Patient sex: F
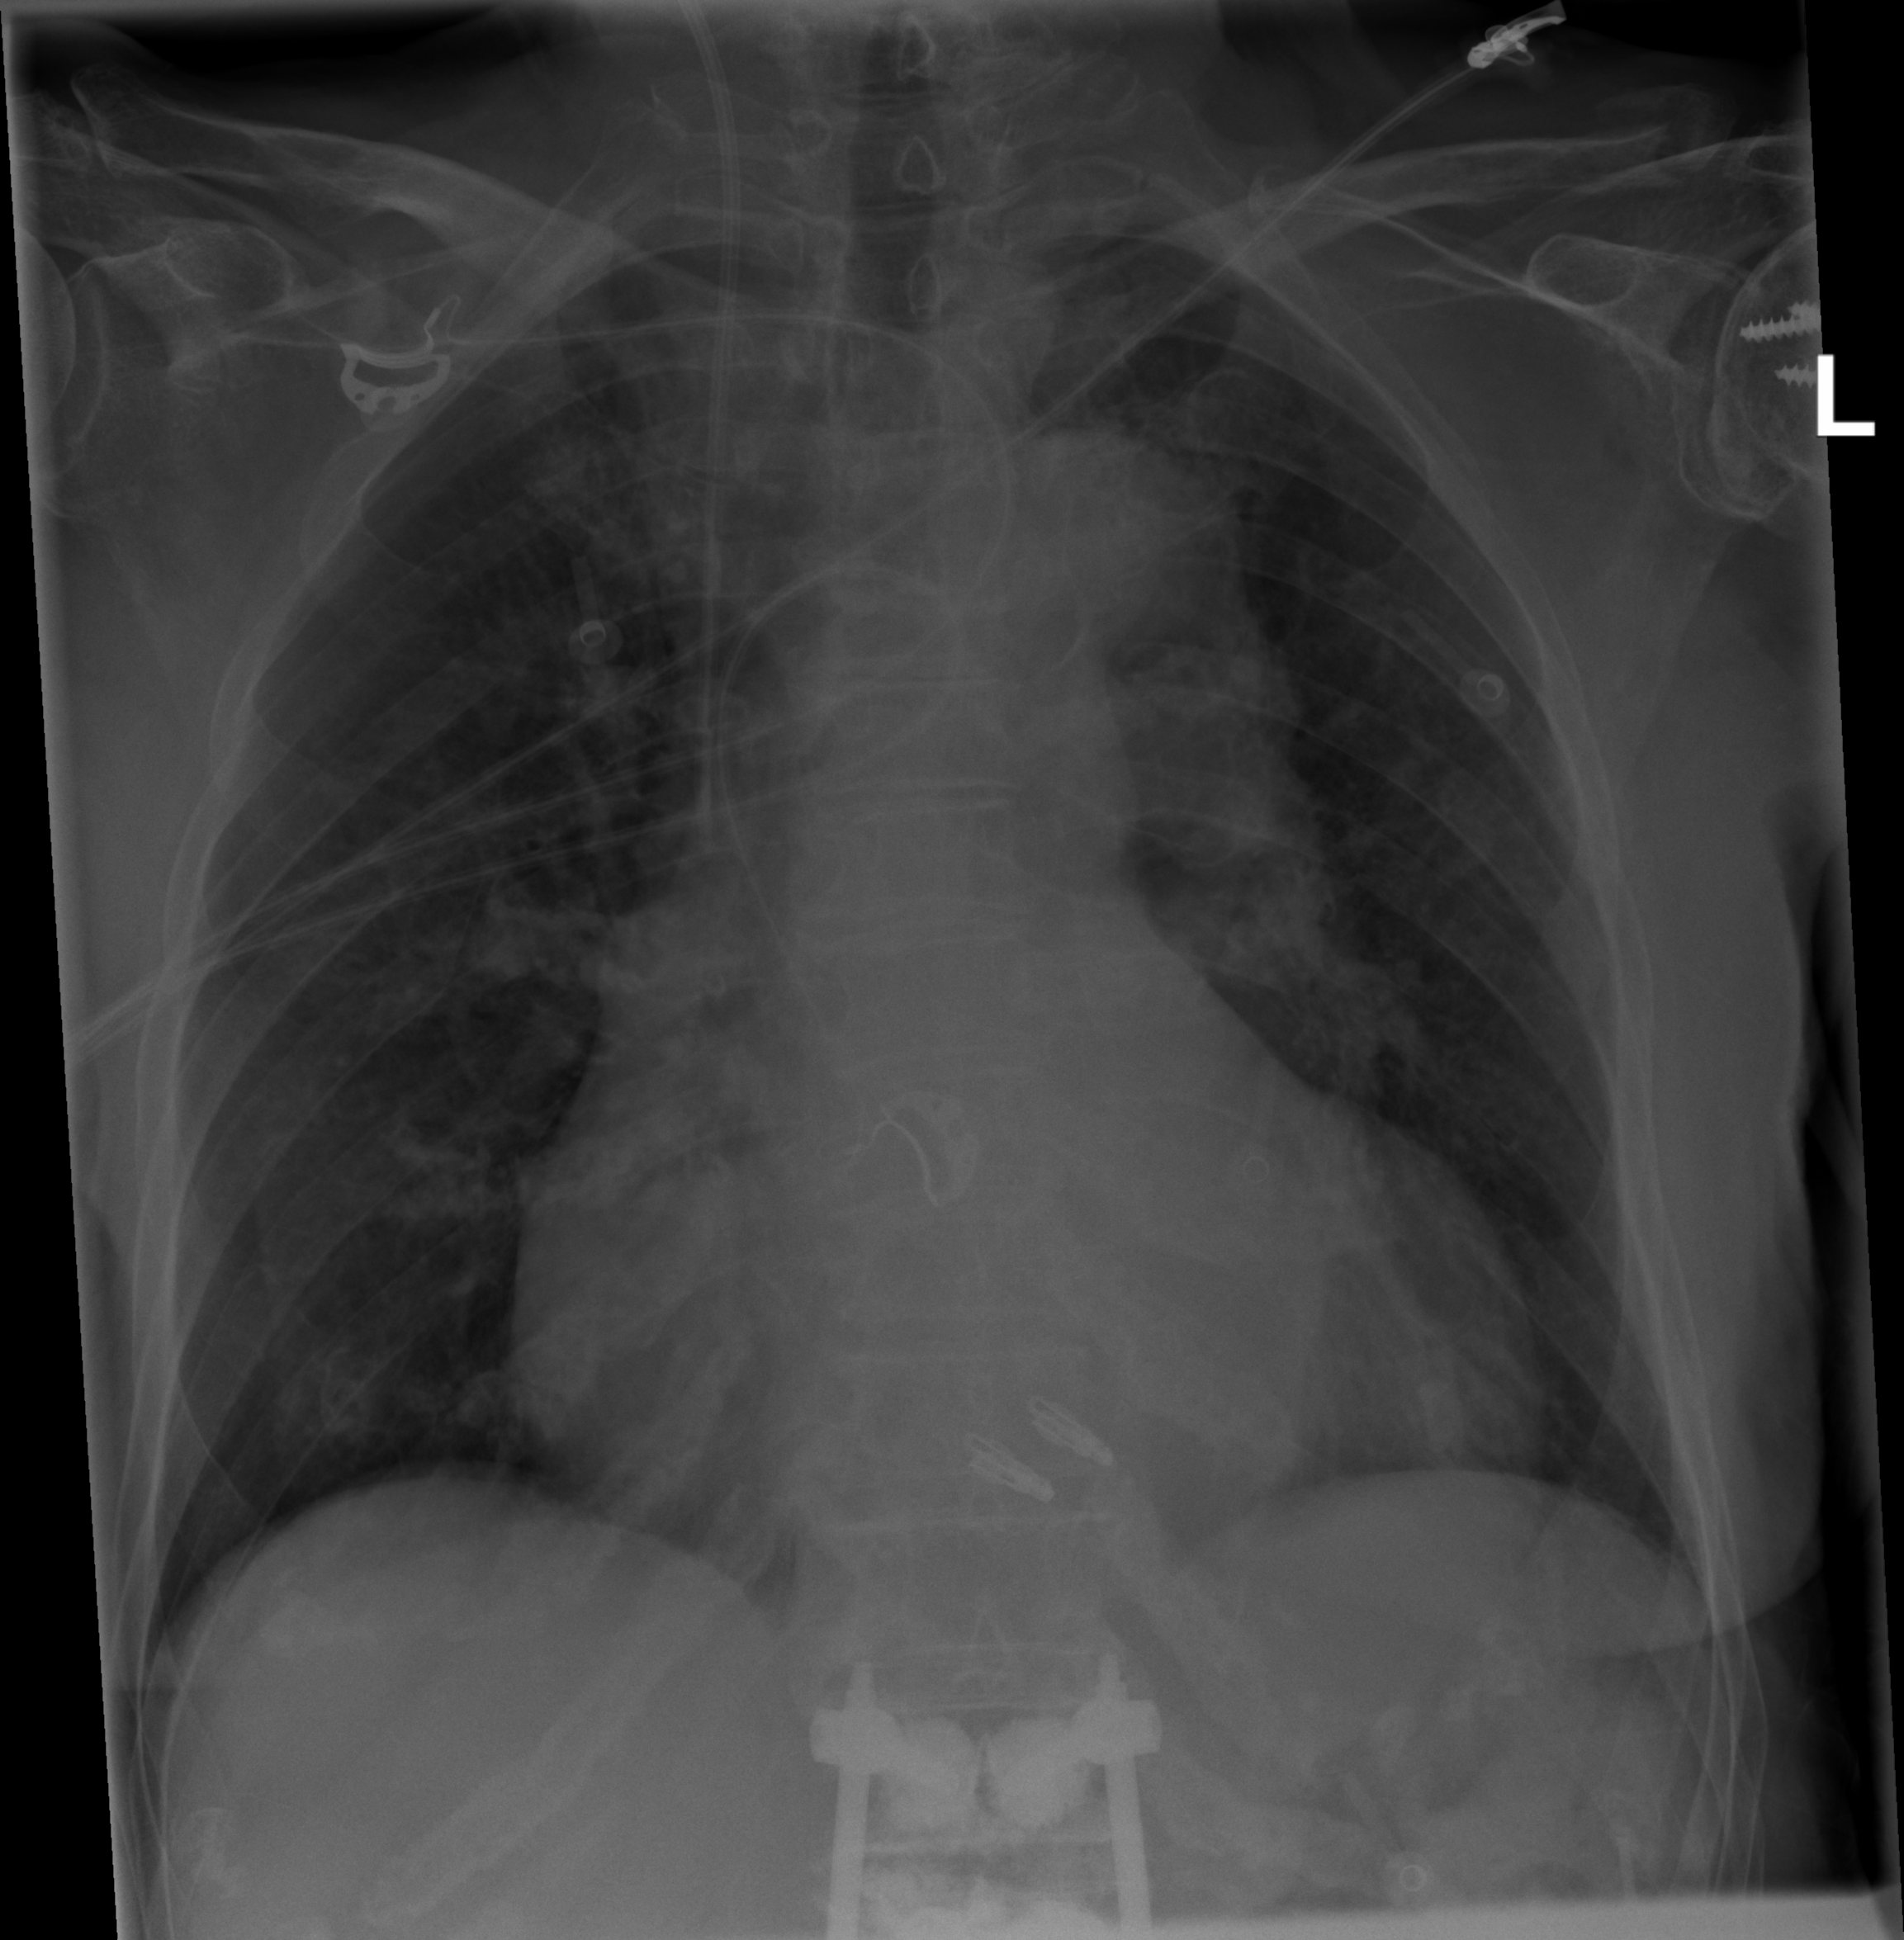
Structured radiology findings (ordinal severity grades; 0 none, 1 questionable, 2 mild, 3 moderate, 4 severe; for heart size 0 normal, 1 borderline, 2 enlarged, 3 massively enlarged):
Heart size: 2
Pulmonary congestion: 1
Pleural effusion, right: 0
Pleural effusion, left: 0
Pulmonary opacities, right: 0
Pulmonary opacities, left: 0
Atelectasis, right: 0
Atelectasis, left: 0